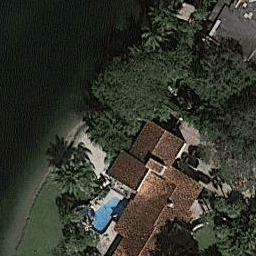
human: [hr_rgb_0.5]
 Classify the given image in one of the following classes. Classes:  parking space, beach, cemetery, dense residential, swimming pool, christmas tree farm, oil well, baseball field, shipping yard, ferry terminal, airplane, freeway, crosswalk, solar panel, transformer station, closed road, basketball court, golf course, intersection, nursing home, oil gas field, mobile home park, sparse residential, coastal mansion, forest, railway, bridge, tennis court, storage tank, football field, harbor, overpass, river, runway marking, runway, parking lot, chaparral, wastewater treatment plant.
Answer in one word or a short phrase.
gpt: coastal mansion